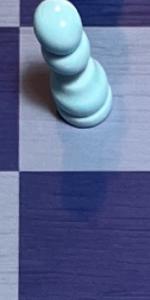
Label: Empty